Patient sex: F
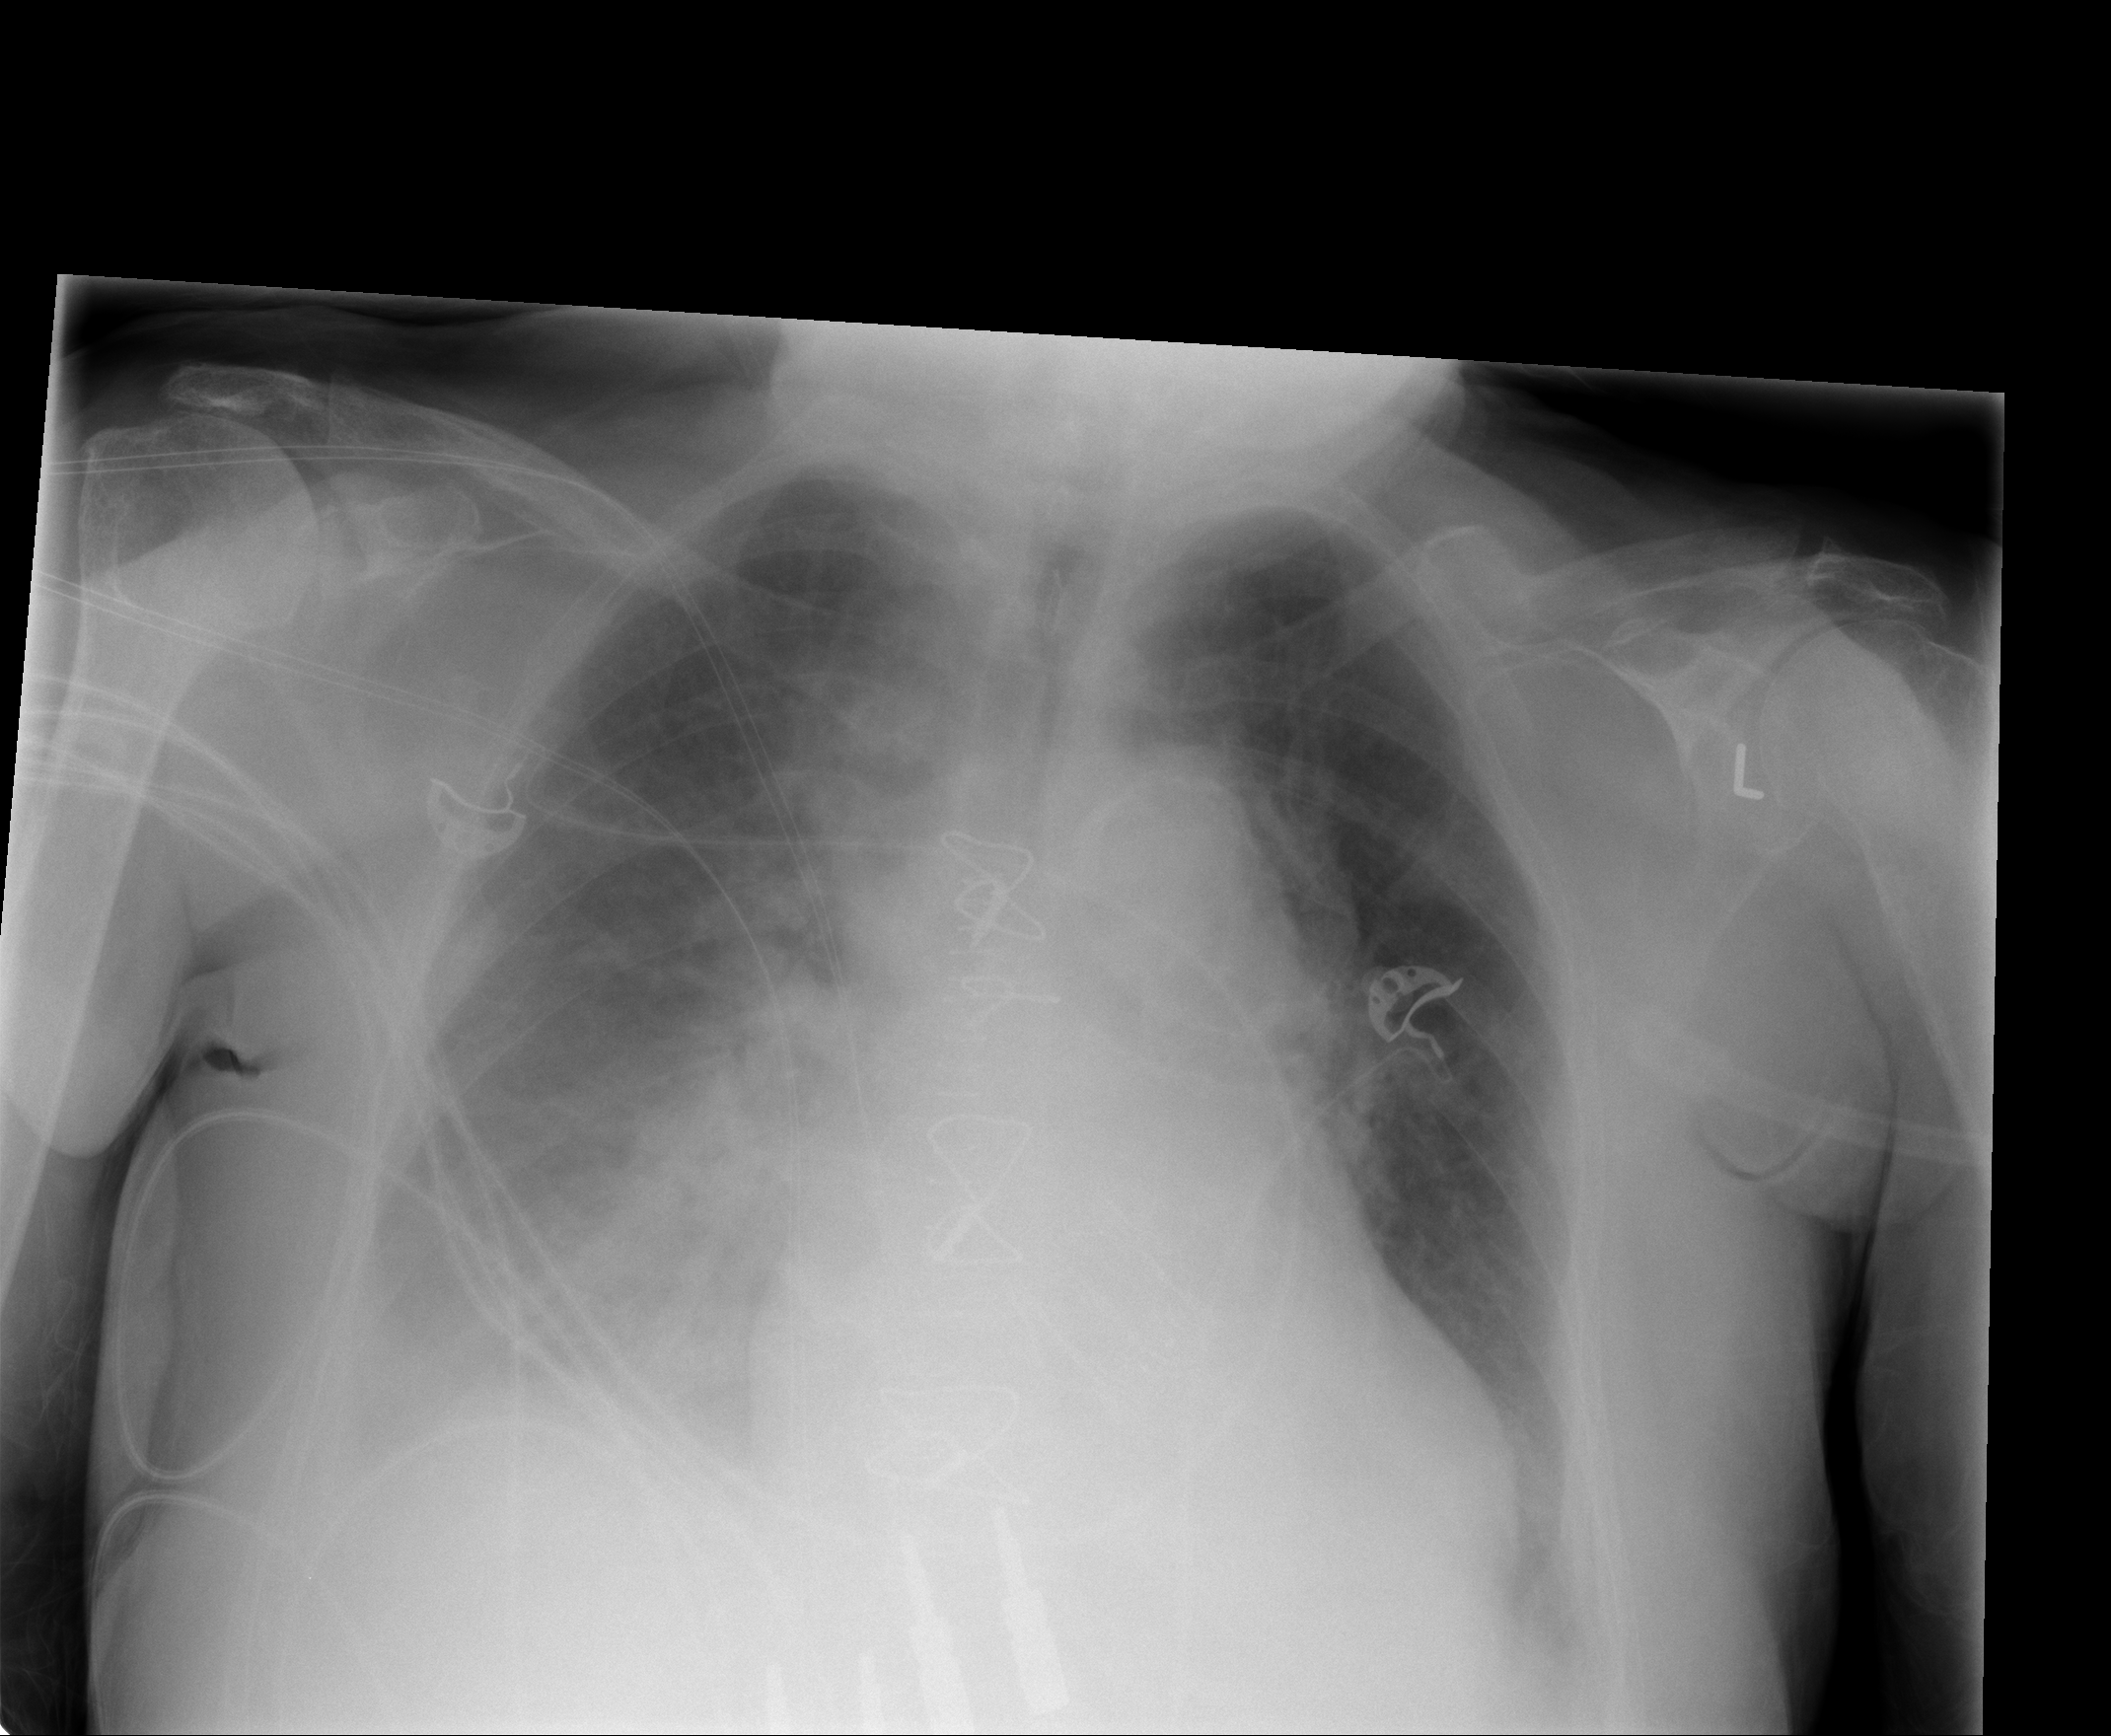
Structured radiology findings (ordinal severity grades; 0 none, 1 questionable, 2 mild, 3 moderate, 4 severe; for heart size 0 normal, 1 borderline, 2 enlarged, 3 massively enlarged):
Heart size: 0
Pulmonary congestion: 2
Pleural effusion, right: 3
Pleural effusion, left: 2
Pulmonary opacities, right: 0
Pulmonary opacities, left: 0
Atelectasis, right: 2
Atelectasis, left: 2